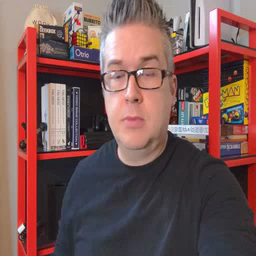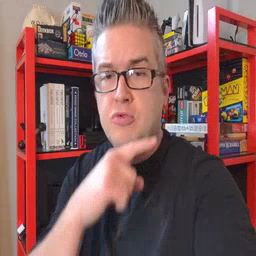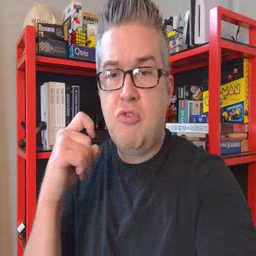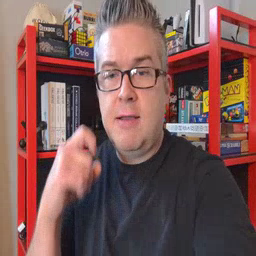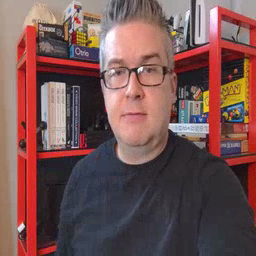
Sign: dry